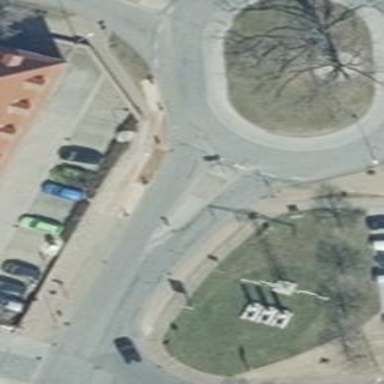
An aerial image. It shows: Secondary road with asphalt surface leading to roundabout junction.